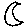
Label: moon